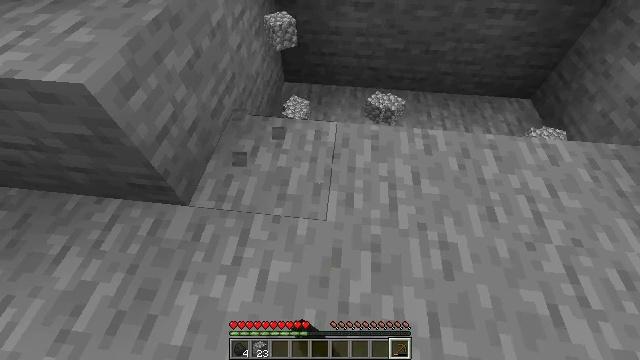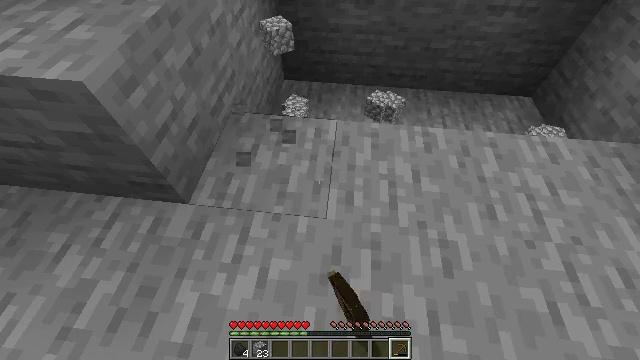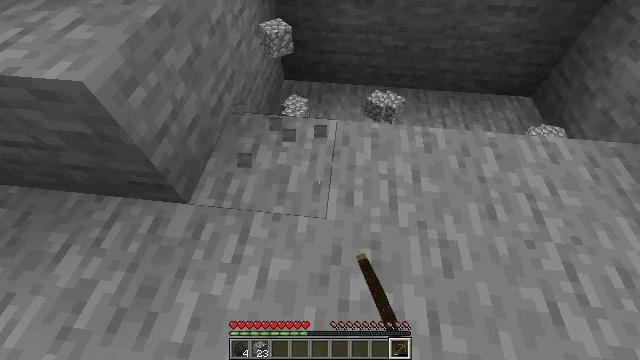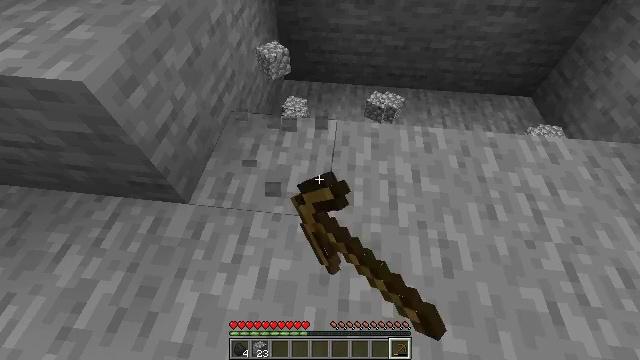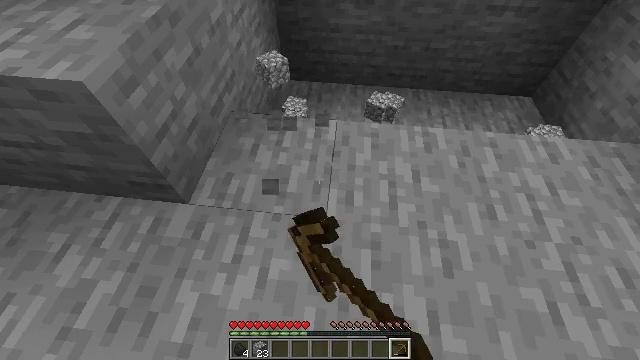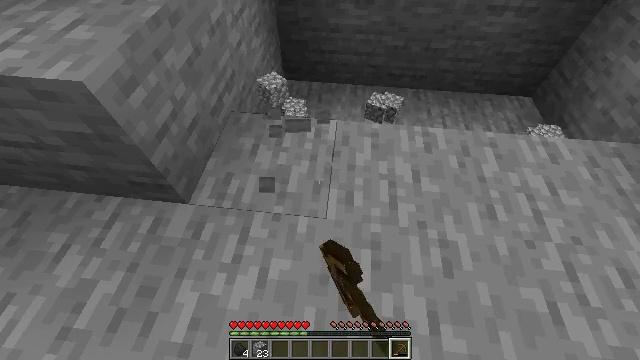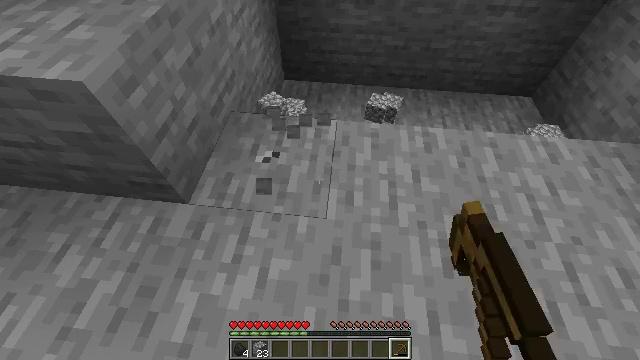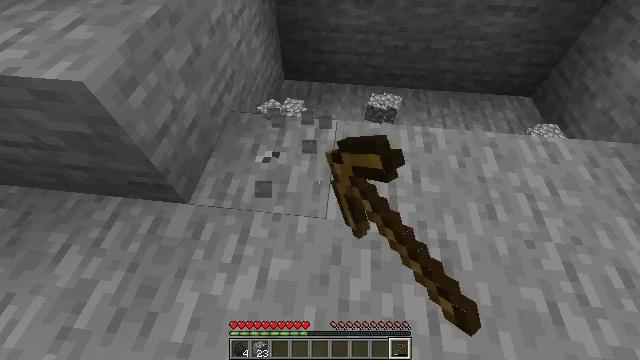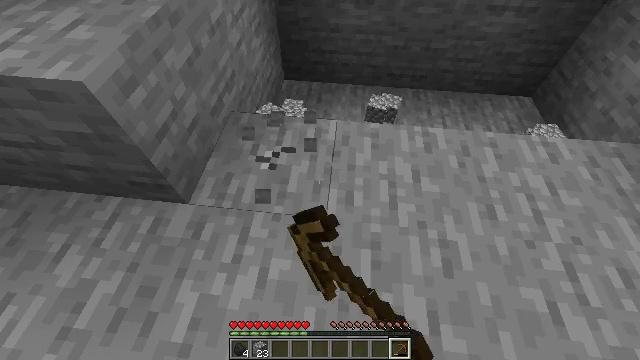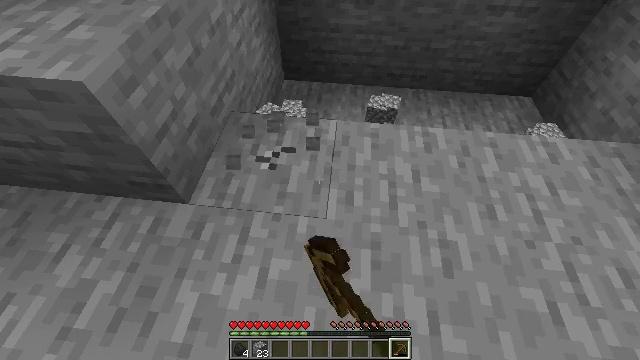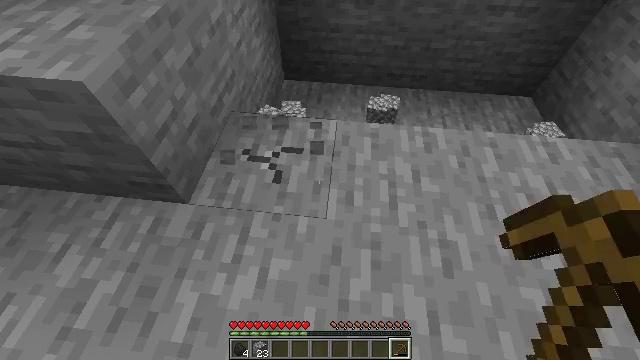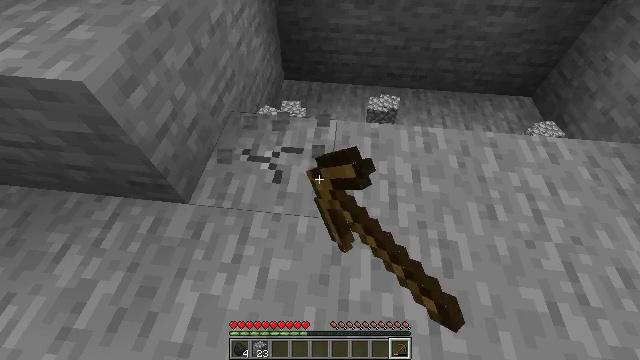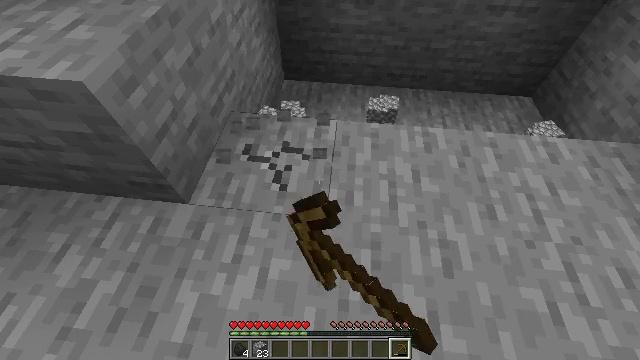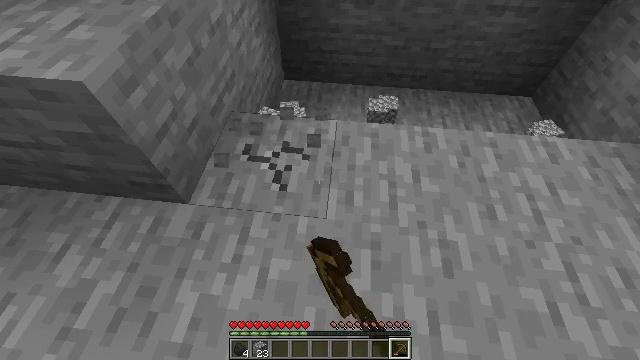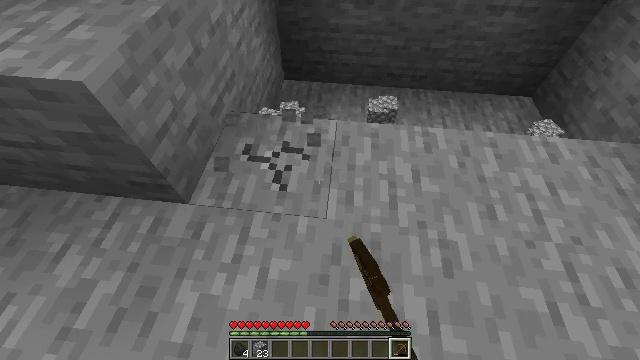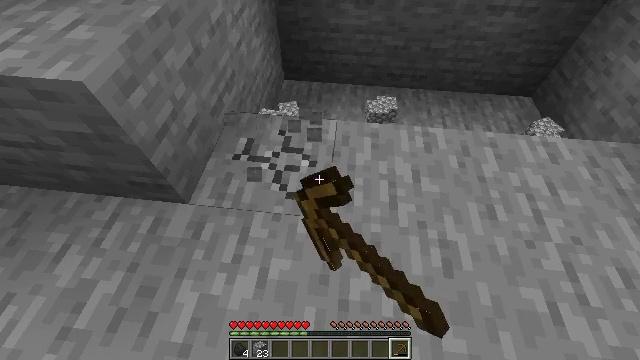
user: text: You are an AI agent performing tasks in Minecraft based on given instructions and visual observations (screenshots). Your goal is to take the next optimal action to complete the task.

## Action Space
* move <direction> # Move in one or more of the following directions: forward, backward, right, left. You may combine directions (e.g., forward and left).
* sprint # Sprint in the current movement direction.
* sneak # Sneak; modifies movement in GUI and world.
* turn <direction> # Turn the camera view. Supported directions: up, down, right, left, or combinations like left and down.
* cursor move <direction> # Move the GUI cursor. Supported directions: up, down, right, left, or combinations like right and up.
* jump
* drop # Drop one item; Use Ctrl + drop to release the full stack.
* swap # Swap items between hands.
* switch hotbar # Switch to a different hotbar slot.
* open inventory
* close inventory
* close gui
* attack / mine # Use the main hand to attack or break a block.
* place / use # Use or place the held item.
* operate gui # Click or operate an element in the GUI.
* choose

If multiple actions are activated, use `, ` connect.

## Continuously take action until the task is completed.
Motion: motion action
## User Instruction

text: Harvest stone in the caves.
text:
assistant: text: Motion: attack / mine
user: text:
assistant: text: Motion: attack / mine
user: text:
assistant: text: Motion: attack / mine
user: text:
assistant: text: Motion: attack / mine
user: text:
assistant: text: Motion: attack / mine
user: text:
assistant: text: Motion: attack / mine
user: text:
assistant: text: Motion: attack / mine
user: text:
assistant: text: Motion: attack / mine
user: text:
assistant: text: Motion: attack / mine
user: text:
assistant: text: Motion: attack / mine
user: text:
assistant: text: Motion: attack / mine
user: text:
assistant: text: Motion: attack / mine
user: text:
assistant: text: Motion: attack / mine
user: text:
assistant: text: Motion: attack / mine
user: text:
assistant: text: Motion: attack / mine
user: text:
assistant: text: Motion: attack / mine
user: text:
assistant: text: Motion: attack / mine
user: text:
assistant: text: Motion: attack / mine
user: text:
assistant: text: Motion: attack / mine
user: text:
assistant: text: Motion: attack / mine
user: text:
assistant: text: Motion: attack / mine
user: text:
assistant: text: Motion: attack / mine
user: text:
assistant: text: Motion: attack / mine
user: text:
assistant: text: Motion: attack / mine
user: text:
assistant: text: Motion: attack / mine
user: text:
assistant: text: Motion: attack / mine
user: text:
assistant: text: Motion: attack / mine
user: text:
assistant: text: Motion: attack / mine
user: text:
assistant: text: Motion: attack / mine
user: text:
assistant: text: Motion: attack / mine